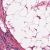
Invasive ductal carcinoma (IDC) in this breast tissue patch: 0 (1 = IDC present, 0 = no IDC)